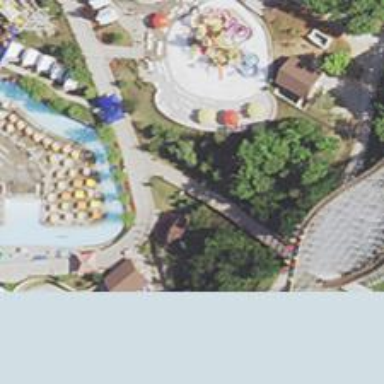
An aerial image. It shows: Water slide attraction.